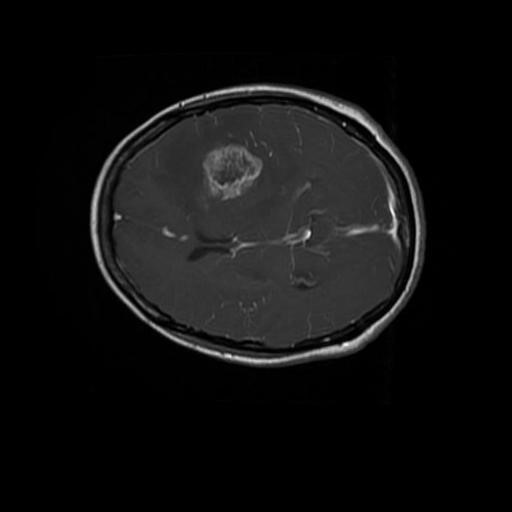
Label: brain_glioma